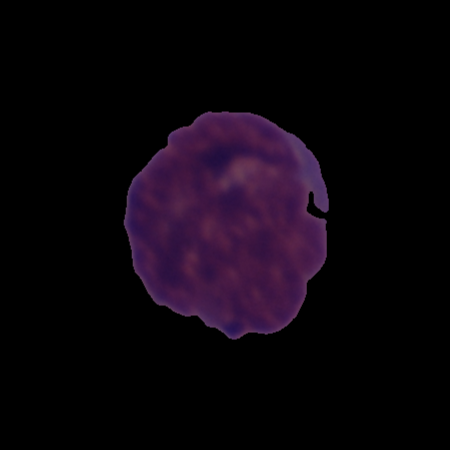
Label: cancer